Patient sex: M
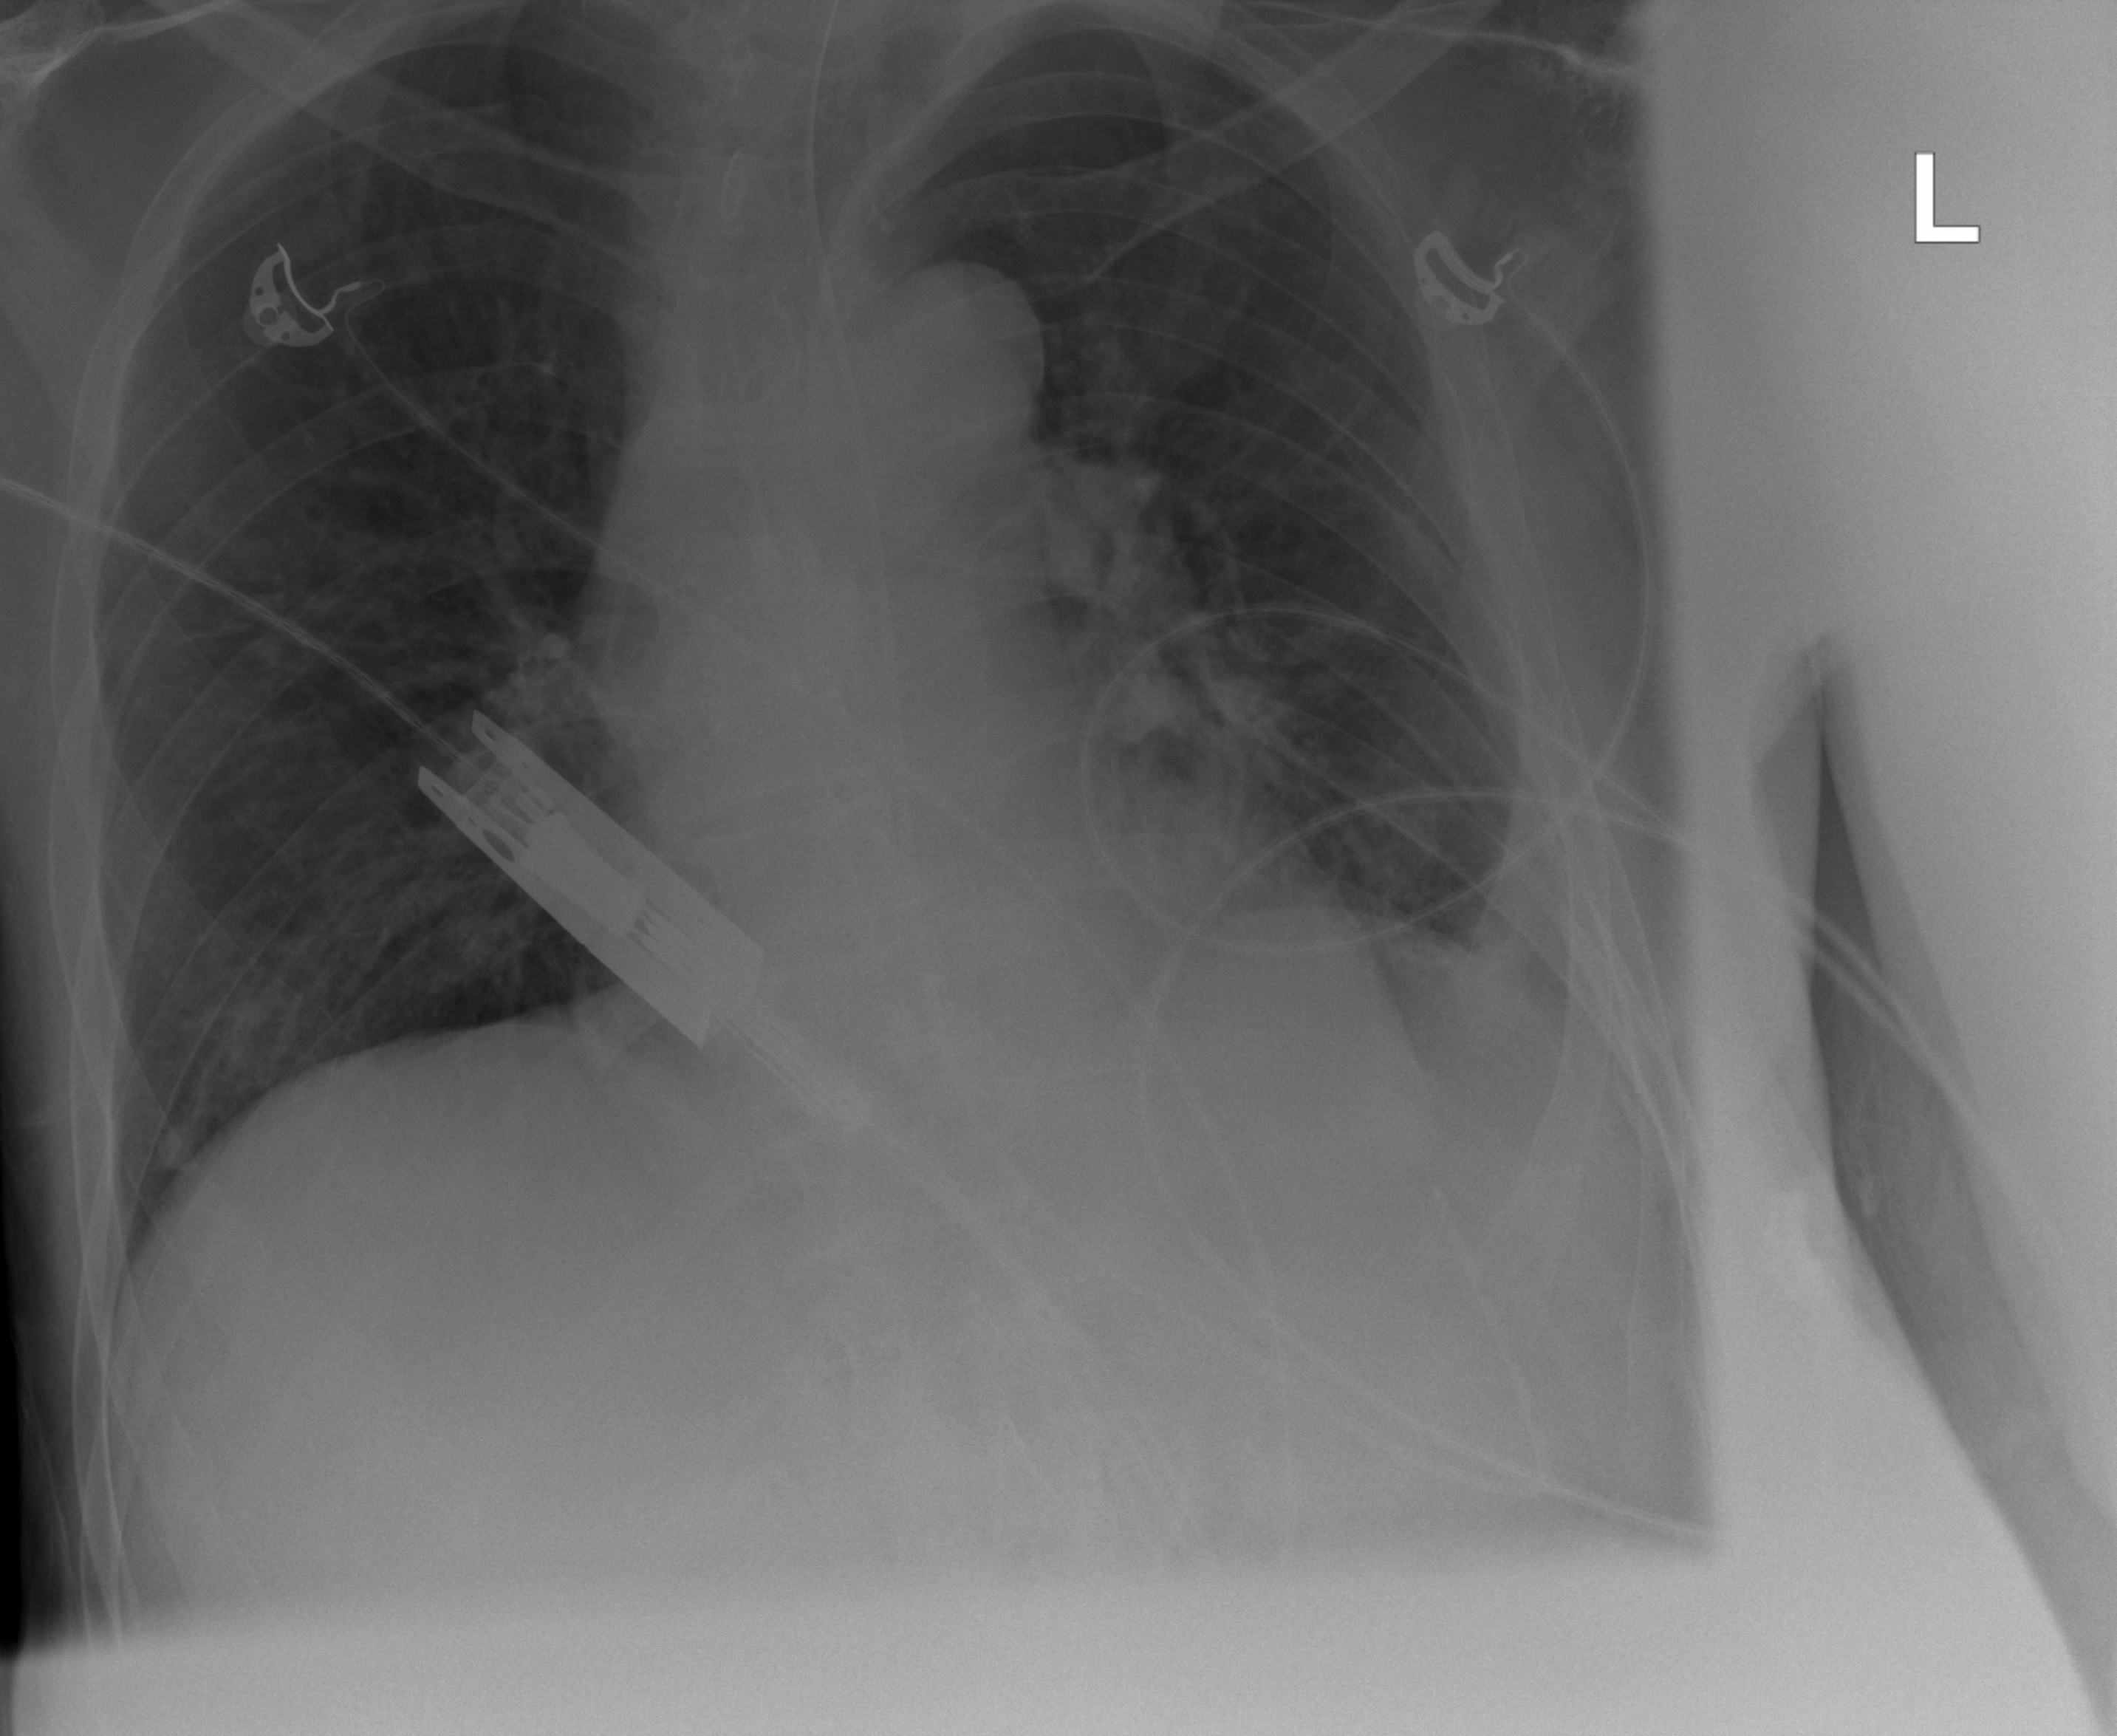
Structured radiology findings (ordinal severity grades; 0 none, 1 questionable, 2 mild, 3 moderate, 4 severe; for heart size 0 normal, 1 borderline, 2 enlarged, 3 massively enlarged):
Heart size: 0
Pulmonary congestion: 2
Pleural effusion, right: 0
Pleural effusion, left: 2
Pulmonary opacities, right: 2
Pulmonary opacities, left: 2
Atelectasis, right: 2
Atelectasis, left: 2